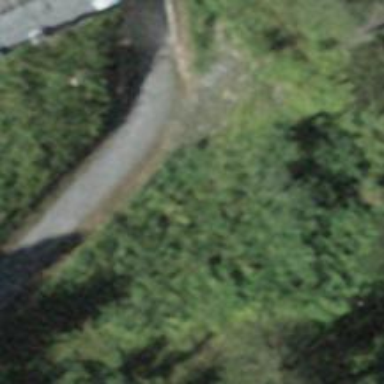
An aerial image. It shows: Cycle barrier.